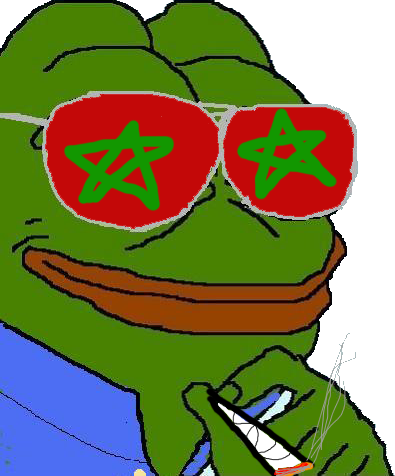
Label: 5_Pepe